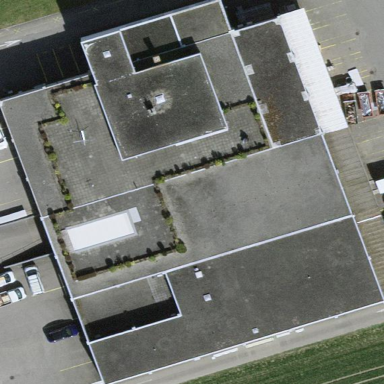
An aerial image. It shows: Commercial building.